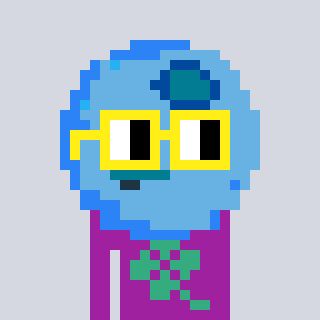
a pixel art character with square yellow glasses, a blueberry-shaped head and a magenta-colored body on a cool background